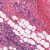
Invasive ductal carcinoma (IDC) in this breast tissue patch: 0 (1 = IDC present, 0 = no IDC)